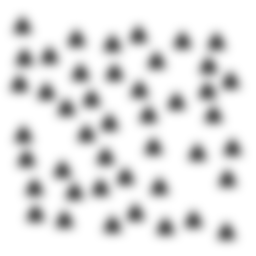
Squares: 0
Triangles: 44
Stars: 0
Total shapes: 44